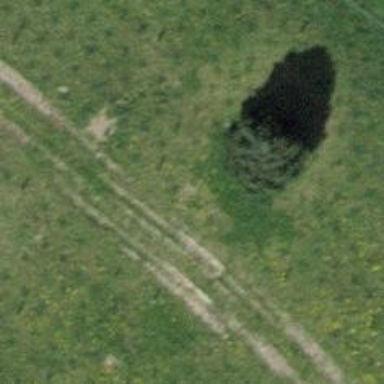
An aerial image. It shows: Needle-leaved tree in natural setting.